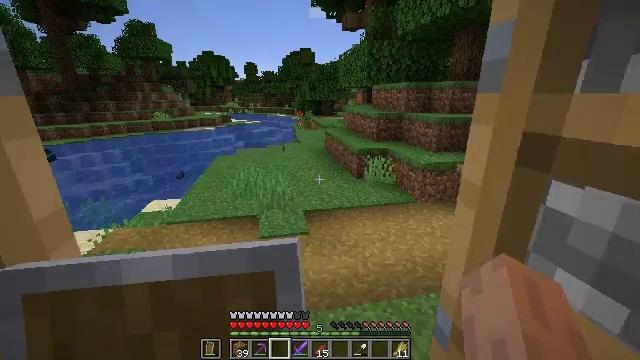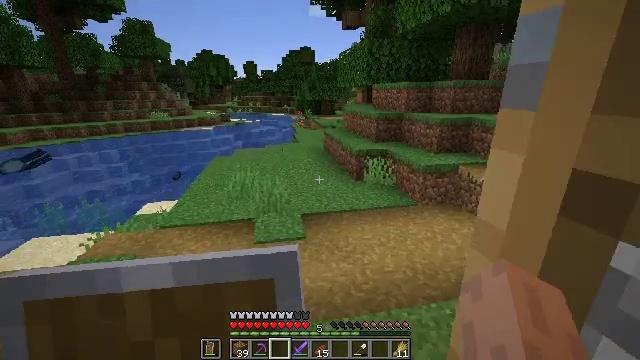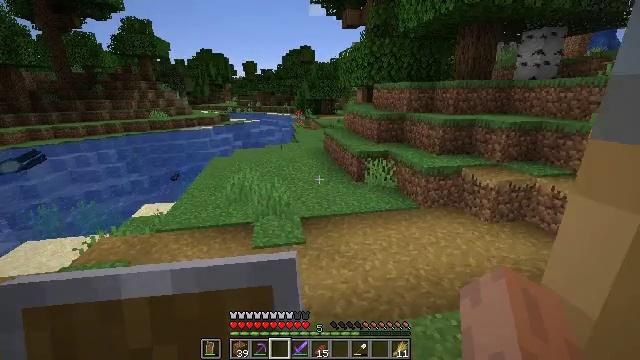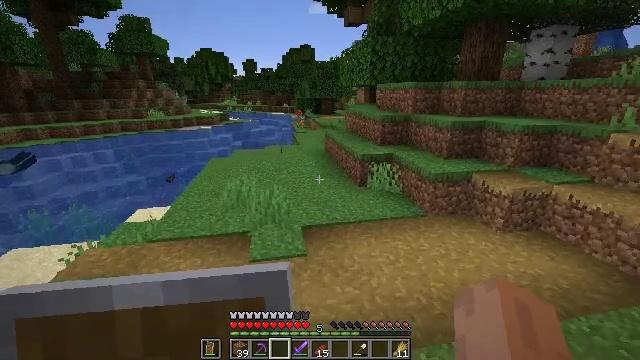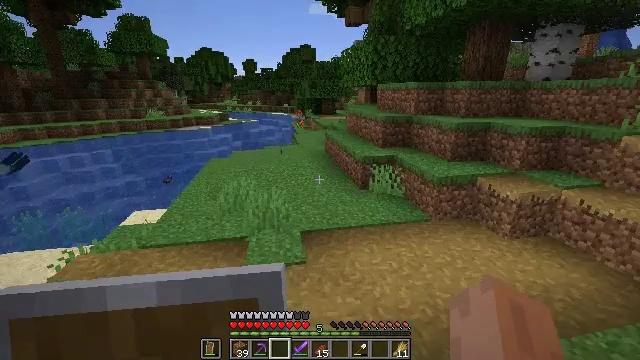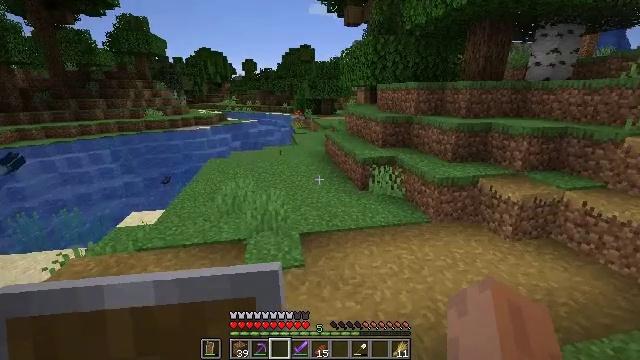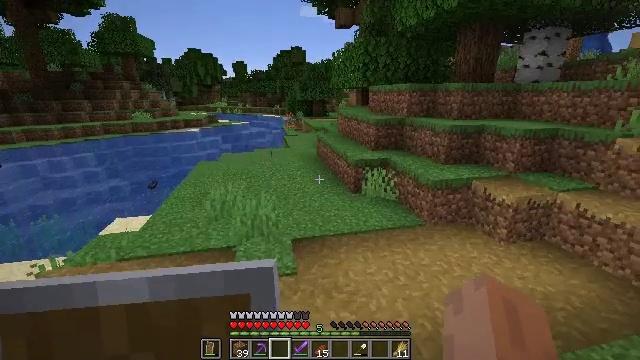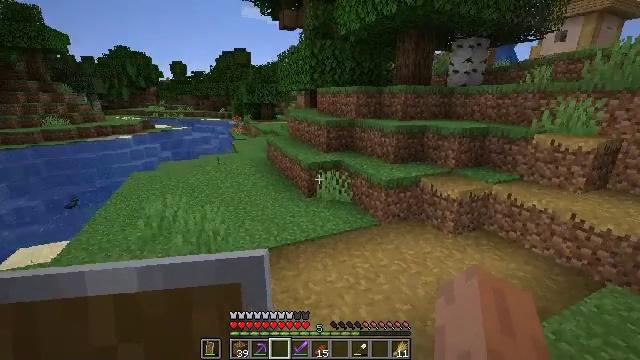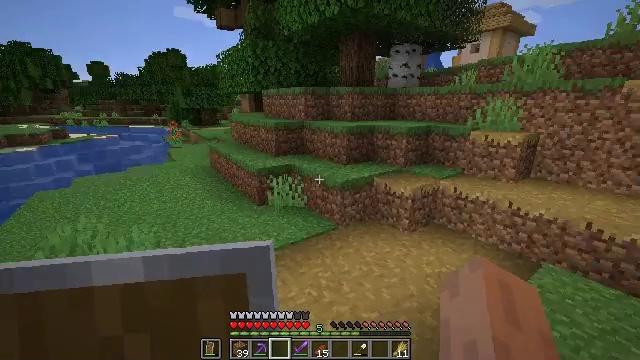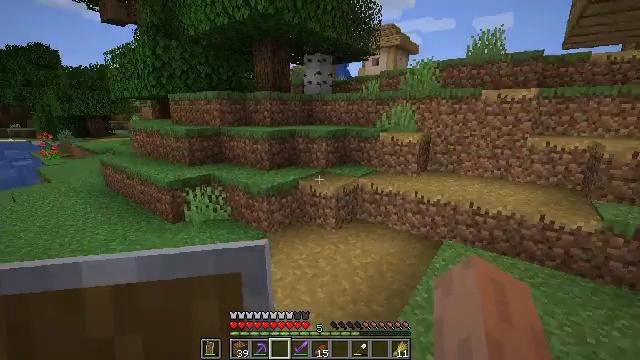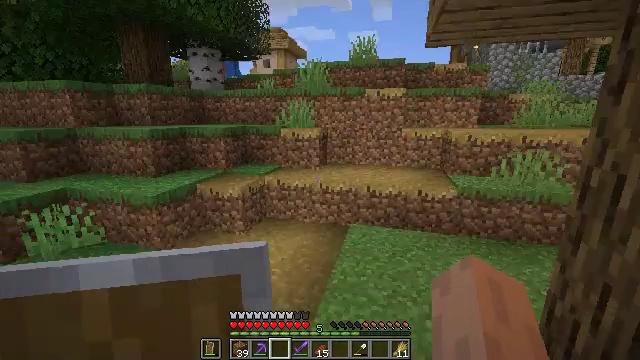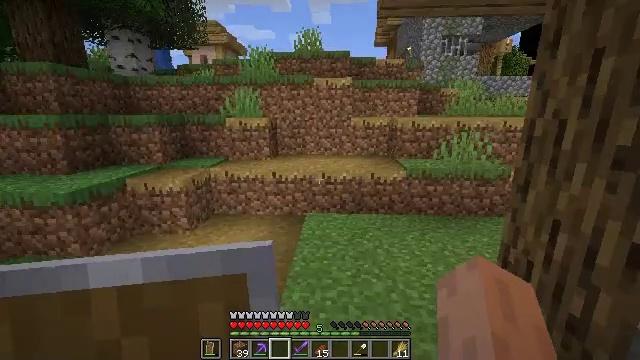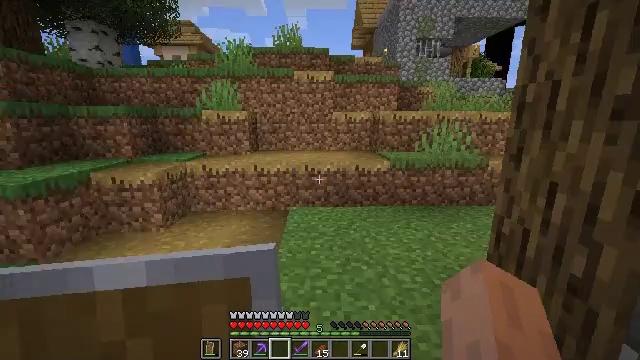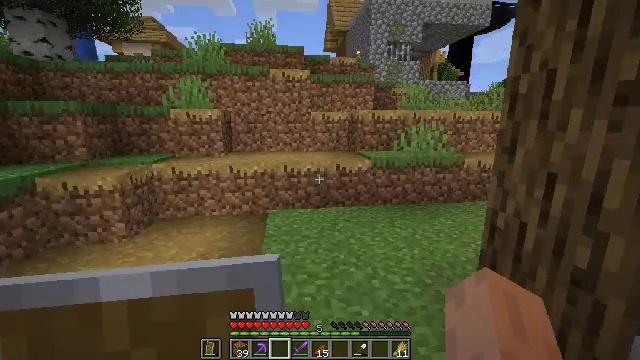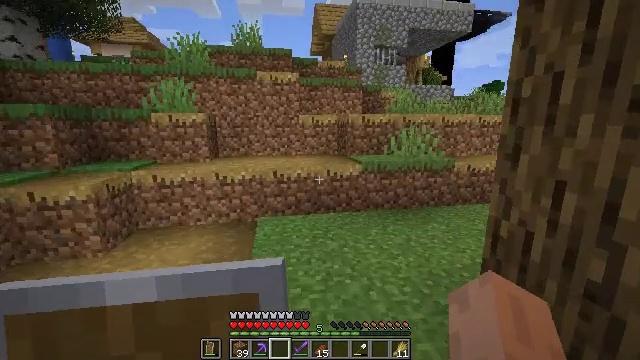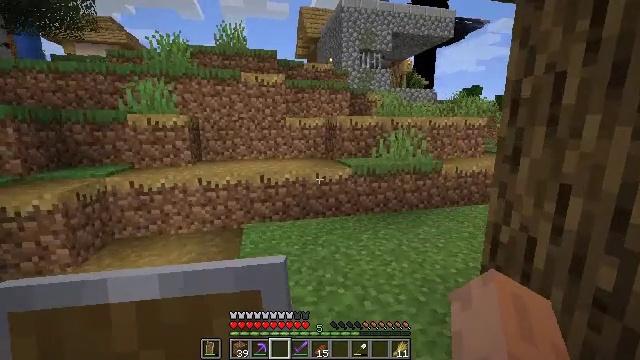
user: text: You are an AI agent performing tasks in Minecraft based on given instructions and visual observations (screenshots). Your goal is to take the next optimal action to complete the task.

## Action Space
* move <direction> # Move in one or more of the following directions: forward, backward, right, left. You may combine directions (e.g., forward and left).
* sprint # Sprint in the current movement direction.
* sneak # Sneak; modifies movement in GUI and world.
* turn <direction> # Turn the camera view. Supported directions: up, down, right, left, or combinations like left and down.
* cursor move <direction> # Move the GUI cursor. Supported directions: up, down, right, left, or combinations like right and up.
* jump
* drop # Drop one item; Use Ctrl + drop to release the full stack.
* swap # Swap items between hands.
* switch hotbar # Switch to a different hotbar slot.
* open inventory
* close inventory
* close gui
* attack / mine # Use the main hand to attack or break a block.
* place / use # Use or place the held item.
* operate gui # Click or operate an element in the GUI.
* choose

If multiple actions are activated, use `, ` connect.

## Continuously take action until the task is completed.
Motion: motion action
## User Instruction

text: Attack the observer device.
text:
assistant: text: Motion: move forward
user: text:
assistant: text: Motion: move forward
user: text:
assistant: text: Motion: move forward
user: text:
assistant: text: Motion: move forward
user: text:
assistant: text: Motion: move forward
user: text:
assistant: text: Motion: move forward, turn right
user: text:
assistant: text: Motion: move forward, turn right
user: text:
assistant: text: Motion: move forward, turn right and up
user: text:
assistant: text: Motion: move forward, turn right and up
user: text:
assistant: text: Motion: move forward, turn right
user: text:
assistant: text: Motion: turn right
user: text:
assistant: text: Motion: turn right and up
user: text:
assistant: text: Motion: move forward, turn right
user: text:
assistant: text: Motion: move forward, turn right
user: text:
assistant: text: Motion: turn right
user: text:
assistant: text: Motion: move forward, turn right
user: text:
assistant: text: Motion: move forward, turn right
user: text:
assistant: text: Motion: move forward
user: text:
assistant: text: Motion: move forward
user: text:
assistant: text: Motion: move forward
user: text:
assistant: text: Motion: move forward
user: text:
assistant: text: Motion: move forward
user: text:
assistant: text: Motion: move forward
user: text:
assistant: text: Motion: move forward, turn right
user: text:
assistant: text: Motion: move forward, turn right
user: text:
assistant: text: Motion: move forward, turn right
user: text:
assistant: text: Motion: move forward, jump
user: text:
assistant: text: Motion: move forward, turn left, jump
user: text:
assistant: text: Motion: move forward, turn left and down, jump
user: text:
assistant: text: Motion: move forward, turn left